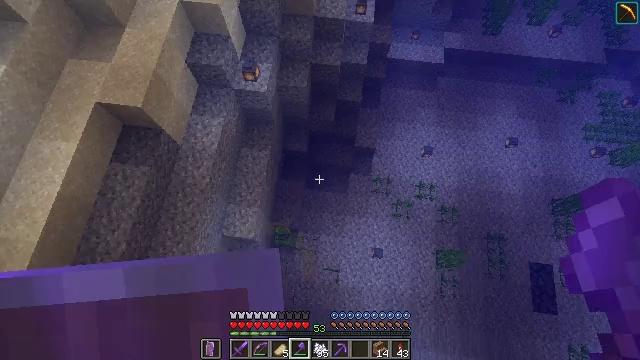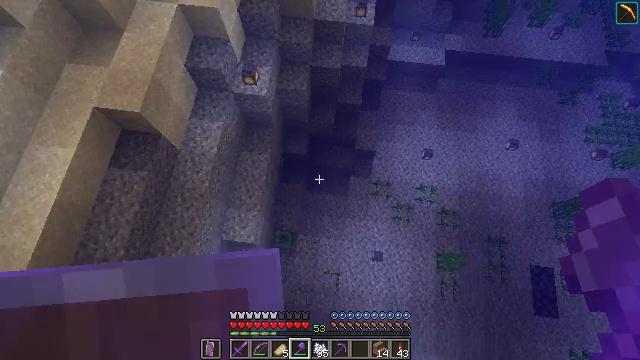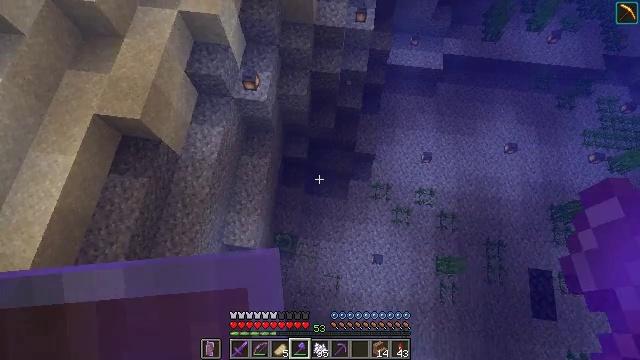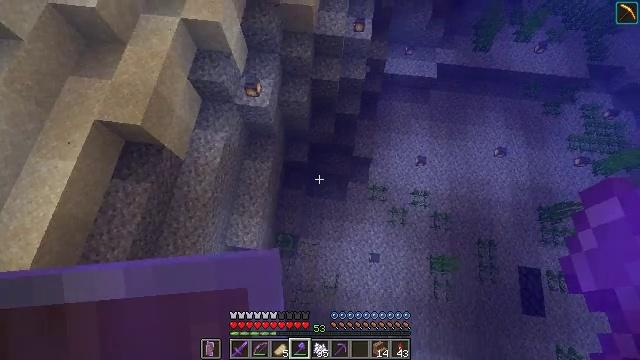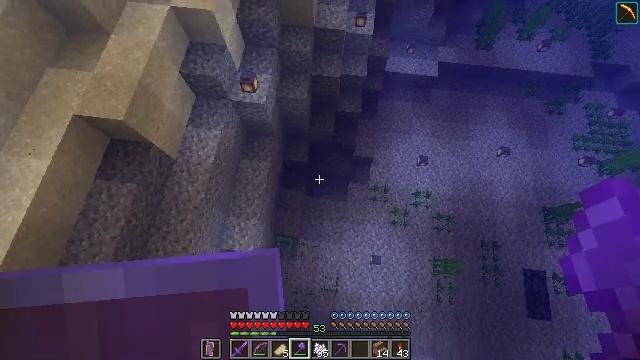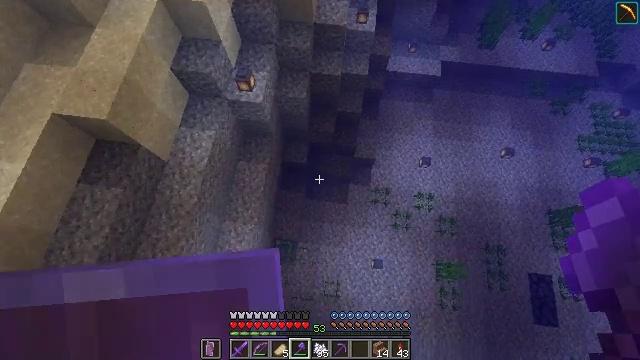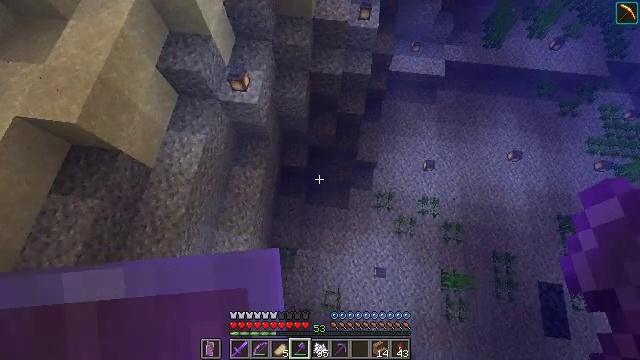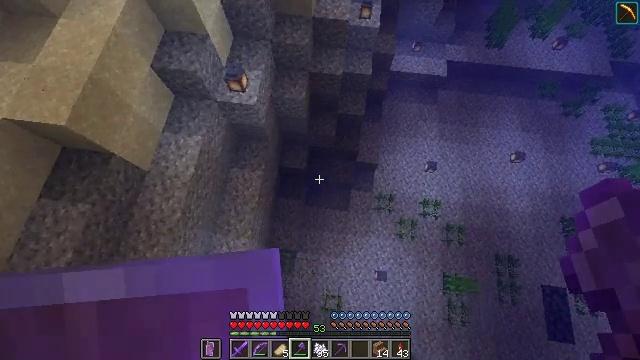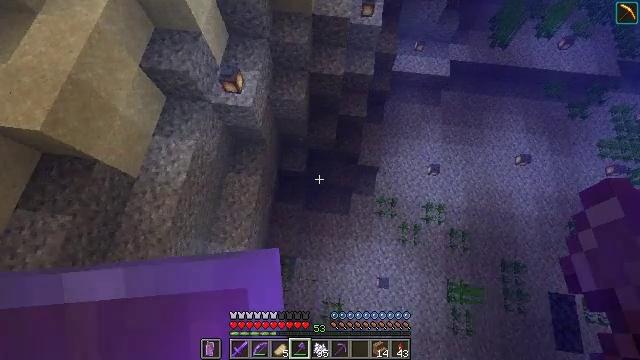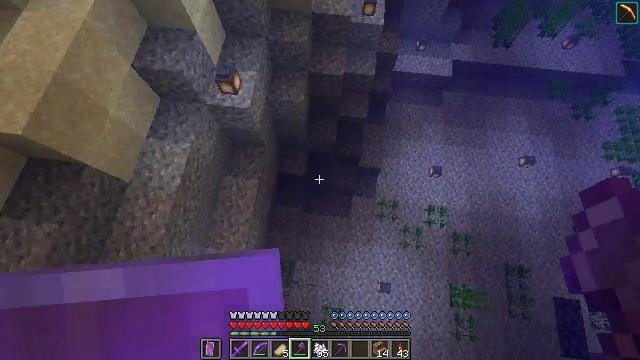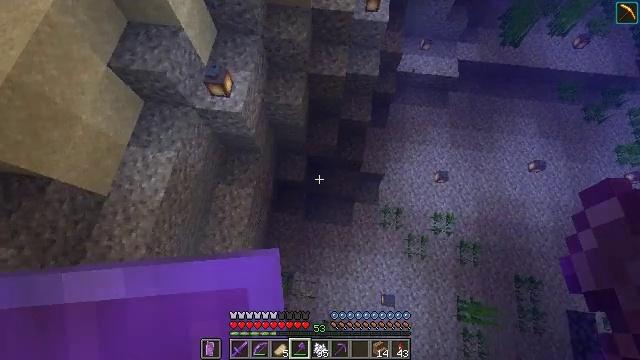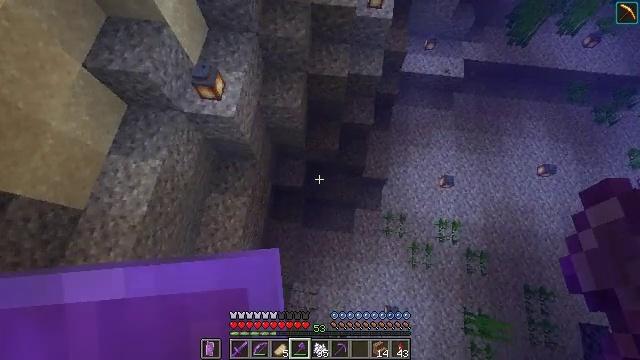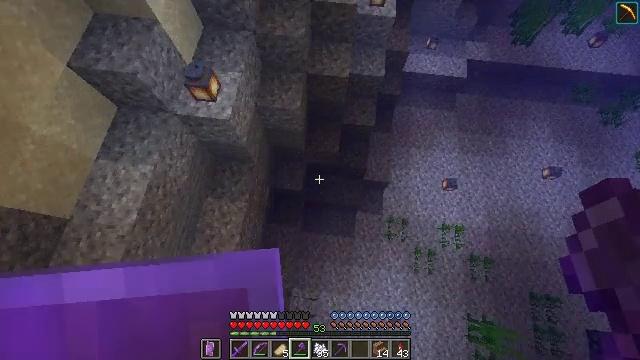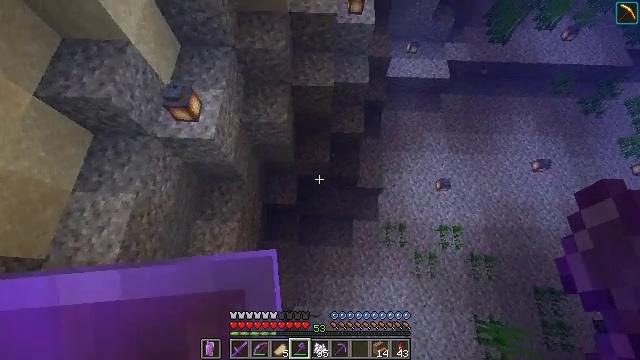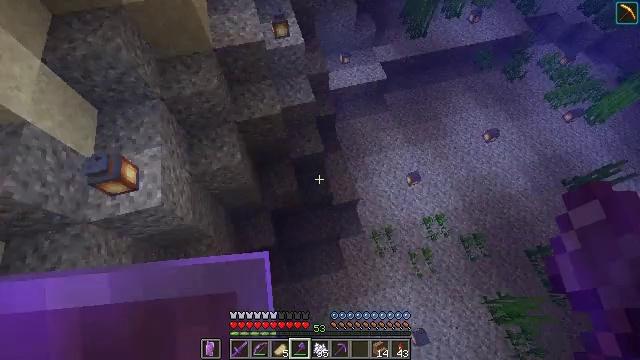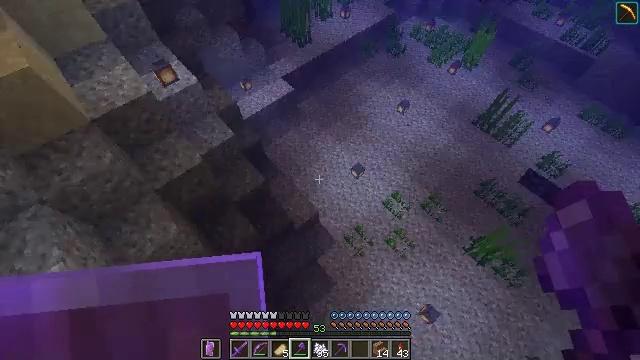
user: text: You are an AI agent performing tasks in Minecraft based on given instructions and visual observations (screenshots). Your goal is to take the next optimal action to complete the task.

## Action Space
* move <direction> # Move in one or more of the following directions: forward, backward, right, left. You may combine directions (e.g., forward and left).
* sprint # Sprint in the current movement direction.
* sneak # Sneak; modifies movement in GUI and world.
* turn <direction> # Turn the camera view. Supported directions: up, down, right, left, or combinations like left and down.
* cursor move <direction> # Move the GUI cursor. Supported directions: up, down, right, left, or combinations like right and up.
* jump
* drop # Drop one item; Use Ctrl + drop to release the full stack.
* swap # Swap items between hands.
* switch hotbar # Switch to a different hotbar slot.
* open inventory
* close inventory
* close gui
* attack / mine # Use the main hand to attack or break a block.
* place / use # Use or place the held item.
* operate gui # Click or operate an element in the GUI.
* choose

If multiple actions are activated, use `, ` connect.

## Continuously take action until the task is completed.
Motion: motion action
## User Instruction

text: Attack the oak stairs to recycle them.
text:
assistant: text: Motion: move forward, sprint
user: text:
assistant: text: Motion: move forward, sprint
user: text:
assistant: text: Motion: move forward
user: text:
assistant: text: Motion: move forward
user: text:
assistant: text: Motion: move forward
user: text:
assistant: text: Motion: move forward
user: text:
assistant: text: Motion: move forward
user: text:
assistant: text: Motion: move forward
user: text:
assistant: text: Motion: move forward
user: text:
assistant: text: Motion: move forward
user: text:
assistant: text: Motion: move forward
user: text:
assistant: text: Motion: move forward
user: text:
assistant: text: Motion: move forward, turn right and up
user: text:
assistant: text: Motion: move forward, turn right and up
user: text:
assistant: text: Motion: move forward, turn right and up
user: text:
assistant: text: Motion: move forward, turn right and up
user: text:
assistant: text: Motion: move forward, turn right and up
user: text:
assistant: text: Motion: move forward, turn right and up
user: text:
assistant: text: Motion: move forward, turn right and up
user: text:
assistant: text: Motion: move forward, turn right and up
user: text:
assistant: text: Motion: move forward, turn right and up
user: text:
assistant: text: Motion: move forward
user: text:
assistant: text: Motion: move forward
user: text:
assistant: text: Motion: move forward, turn right and up
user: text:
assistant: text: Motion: move forward, turn right and up
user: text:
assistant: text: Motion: move forward, turn right and up
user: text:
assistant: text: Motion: move forward, turn right and up
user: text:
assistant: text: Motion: move forward
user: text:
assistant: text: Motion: move forward
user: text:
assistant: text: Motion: move forward